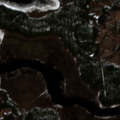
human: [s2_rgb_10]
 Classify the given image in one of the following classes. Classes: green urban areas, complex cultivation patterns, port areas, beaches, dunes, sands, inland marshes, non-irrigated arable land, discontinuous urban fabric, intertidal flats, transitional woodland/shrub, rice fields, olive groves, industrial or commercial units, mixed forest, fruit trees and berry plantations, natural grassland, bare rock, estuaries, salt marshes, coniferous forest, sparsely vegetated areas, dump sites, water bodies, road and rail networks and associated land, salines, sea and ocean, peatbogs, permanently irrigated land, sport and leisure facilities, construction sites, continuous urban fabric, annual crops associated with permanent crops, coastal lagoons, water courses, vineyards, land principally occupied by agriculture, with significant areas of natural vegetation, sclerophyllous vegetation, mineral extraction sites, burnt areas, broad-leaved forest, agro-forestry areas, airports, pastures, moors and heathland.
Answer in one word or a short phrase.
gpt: complex cultivation patterns, coniferous forest, transitional woodland/shrub, inland marshes, water bodies